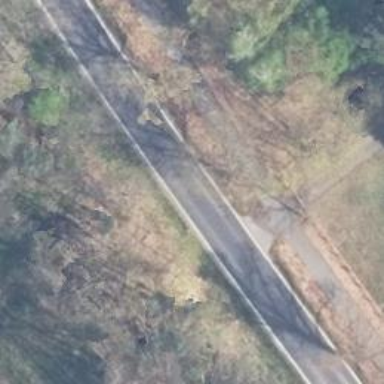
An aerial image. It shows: Secondary road with asphalt surface and embankment.